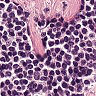
Metastatic tissue present: no